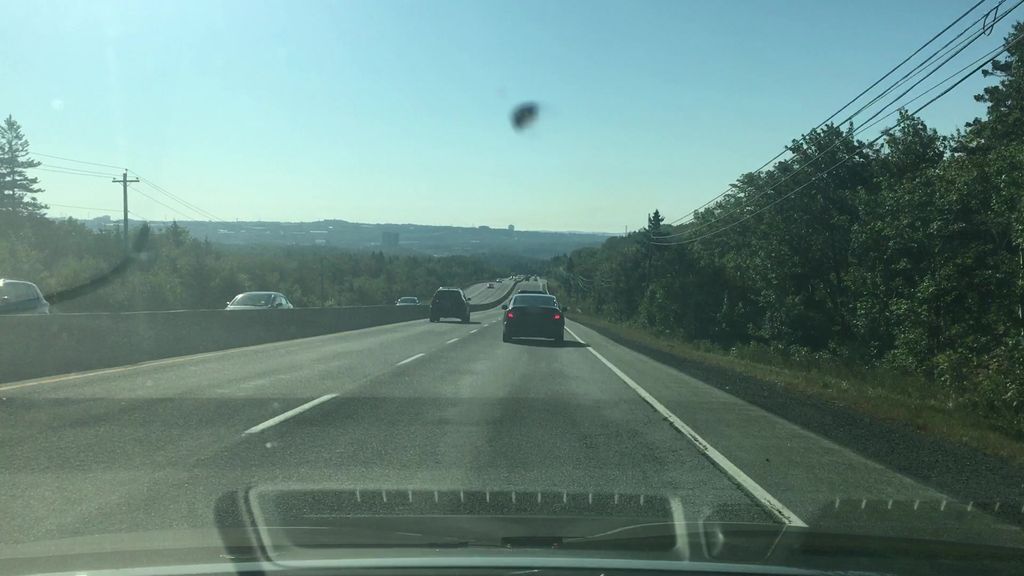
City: halifax